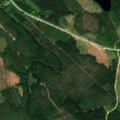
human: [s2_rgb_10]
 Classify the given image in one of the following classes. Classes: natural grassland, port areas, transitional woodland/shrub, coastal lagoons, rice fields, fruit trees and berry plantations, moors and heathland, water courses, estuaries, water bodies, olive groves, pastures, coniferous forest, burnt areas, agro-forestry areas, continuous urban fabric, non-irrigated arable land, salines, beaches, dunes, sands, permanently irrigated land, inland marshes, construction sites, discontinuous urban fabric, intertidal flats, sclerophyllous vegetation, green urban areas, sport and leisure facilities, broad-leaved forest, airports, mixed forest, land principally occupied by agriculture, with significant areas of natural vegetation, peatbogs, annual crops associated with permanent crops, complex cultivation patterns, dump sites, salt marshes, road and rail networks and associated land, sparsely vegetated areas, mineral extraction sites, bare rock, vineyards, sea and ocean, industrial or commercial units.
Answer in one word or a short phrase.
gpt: coniferous forest, mixed forest, transitional woodland/shrub